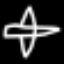
Label: airplane